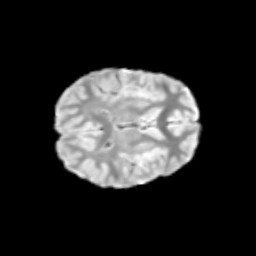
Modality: T2w
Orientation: axial
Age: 11
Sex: female
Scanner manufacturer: siemens
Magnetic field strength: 3 T
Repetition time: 3.8 s
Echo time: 0.07 s